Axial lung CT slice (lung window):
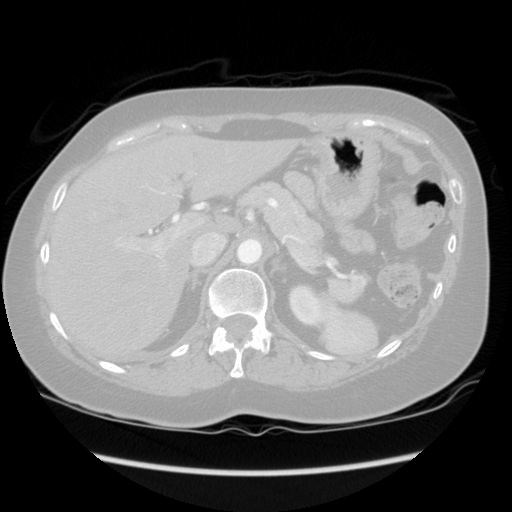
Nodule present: no